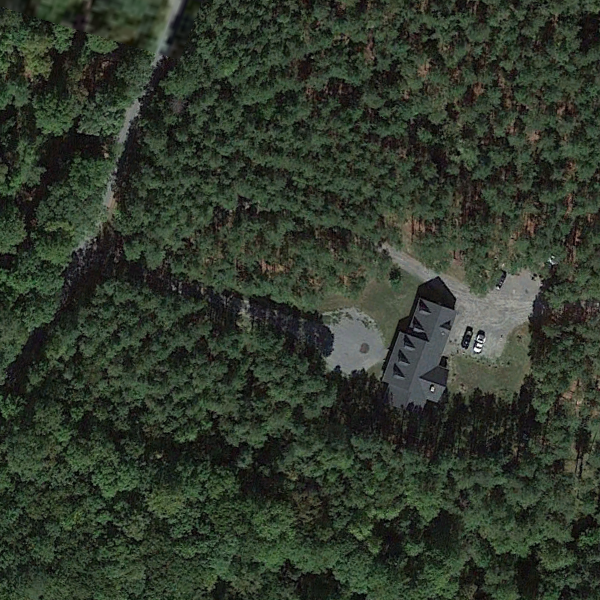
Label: SparseResidential